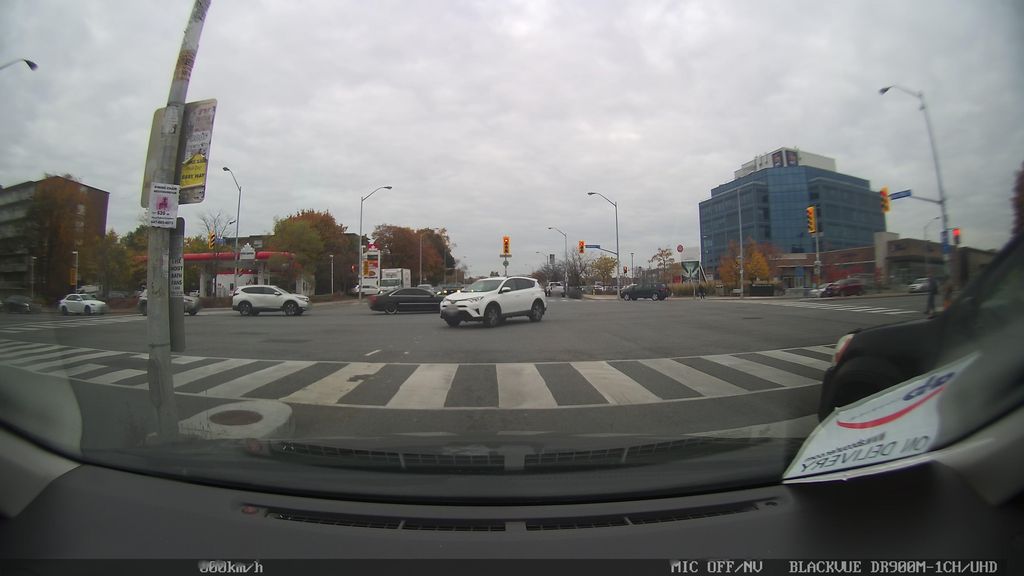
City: toronto